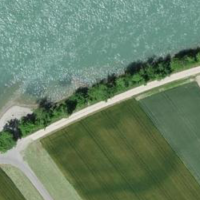
EUNIS habitat code: 52
Species observed at this site:
Medicago sativa